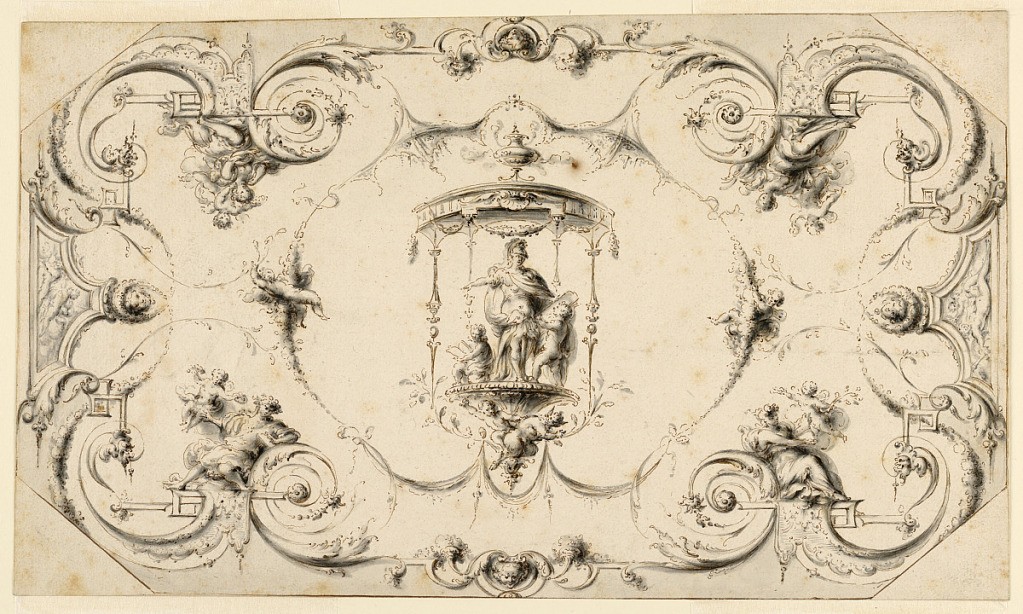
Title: Design for the Decoration of an Oblong Octagonal Ceiling
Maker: Henri Sallembier, French, ca. 1753 - 1820
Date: ca. 1775
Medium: Pen and black ink with brush and ink wash on paper
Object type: Drawing
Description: A classical warrior accompanied by two figures is on a bracket in a pavilion in the center. Two satyrs are shown on the bracket.  Circular motifs surround the central motif. Four female figures, possibly Muses, accompanied by putti, are seated at the corners, leaning against spirals. Lambrequins at their feet change into lines and terminate in grotesque masks. The subject may possibly represent Minerva and the Four Virtues.